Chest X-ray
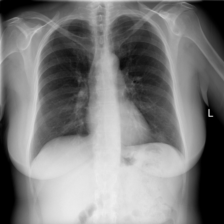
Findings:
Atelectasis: negative
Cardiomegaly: negative
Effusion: negative
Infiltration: negative
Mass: negative
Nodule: negative
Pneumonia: negative
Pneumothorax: negative
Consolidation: negative
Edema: negative
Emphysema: negative
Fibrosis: negative
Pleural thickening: negative
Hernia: negative